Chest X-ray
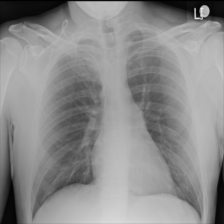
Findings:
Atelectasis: negative
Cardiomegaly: negative
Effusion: negative
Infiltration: negative
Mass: negative
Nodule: negative
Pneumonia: negative
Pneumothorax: negative
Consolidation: negative
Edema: negative
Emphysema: negative
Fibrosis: negative
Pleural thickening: negative
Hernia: negative